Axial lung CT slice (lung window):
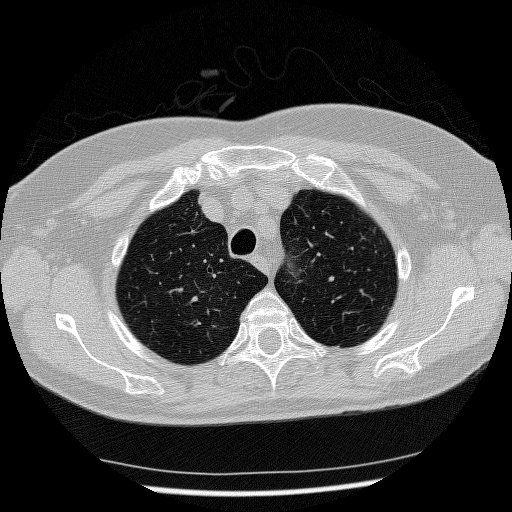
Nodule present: no